Question: Fiddle: <URL>
The table cell #t2 does not size correctly:
HTML:
'''
<div id="table">
<div id="t1">a</div>
<div id="t2">
aaaaaaaaaaaaaaaaaaaaaaaaaaaaaaaaaaaaaaaaaaaaaaaaaaaaaaaaaaaaaaaaaaaaaaaaaaaaaaaaaaaaaa
</div>
<div id="t3">a</div>
</div>
'''
CSS:
'''
body{
margin: 0;
}
#table{
display: table;
width: 100%;
}
#t1{
display: table-cell;
background-color: red;
}
#t2{
display: table-cell;
background-color: green;
}
#t3{
display: table-cell;
background-color: blue;
}
'''
Expected result:

How to hide text in '#t2' when it is too long?
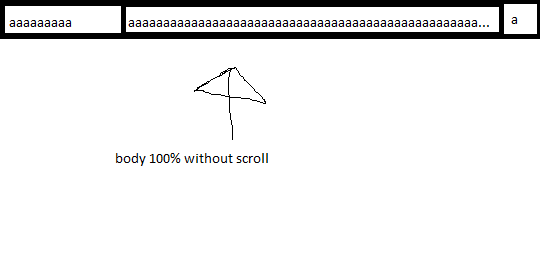
Answer: Fiddle: <URL>
'''
word-break:break-all;
'''